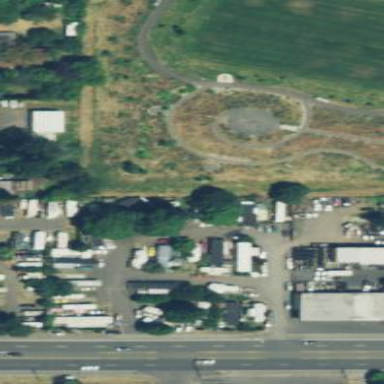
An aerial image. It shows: Residential area known as trailer park.